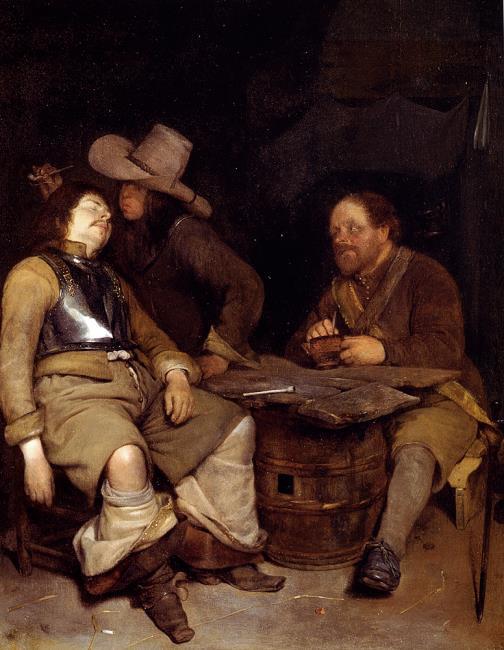
Title: Interior with a man teasing a sleeping soldier
Artist: Gerard ter Borch (II)
Earliest date: 1652
Latest date: 1653
Genre: painting
Iconography: Tobacco
Keywords: genre, guard room scene, three human figures, full-length portrait, sitting, soldier, cuirass, hat, sleeping, bullying, smoking (activity), blowing, pipe, barrel (container), oil lamp